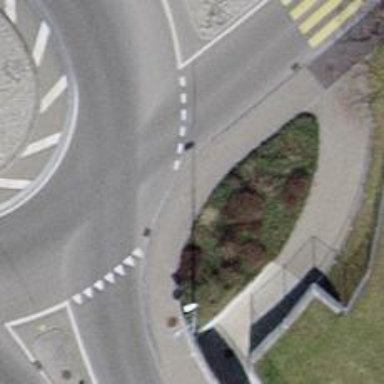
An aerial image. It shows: Sidewalk.